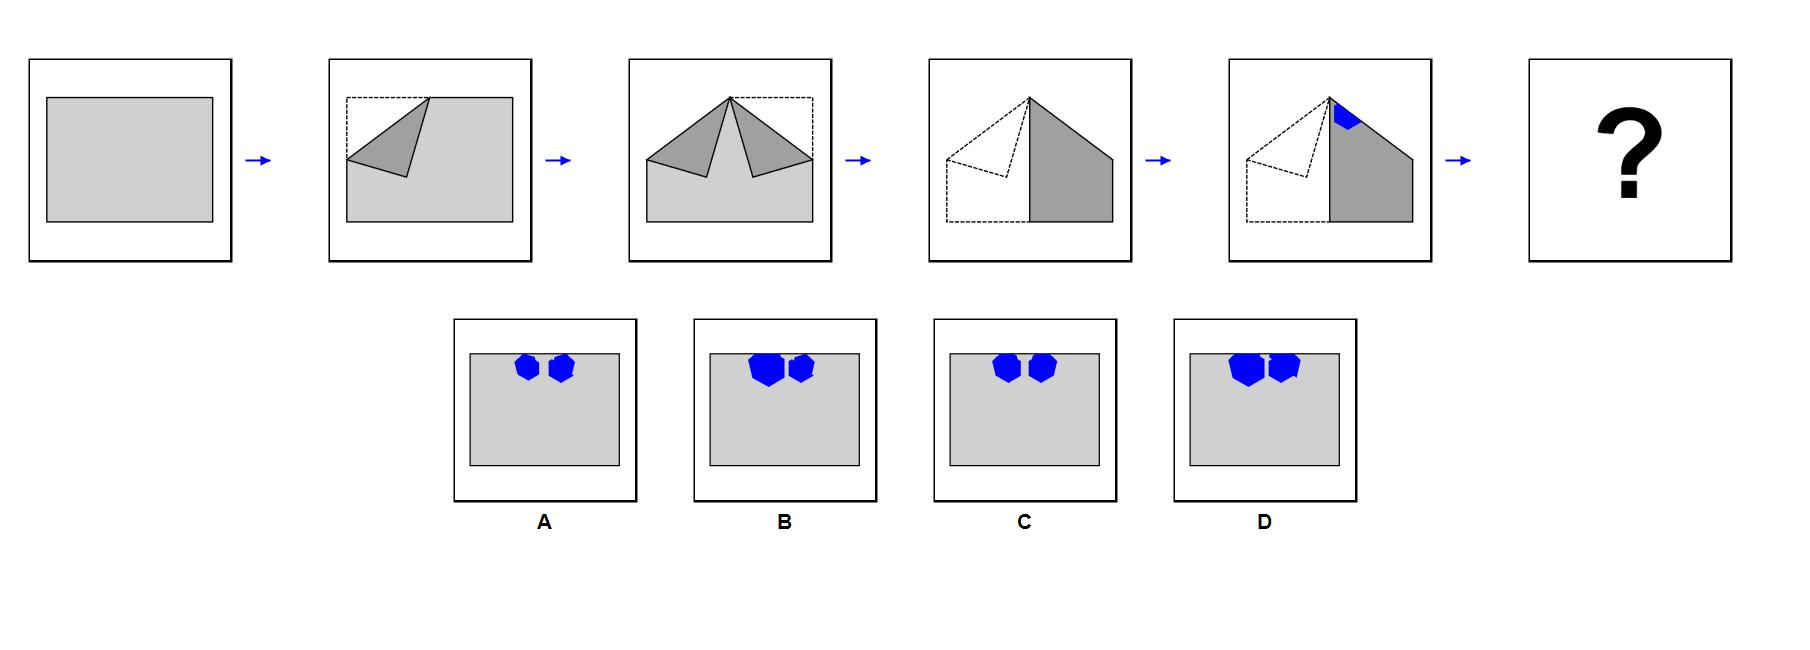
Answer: C